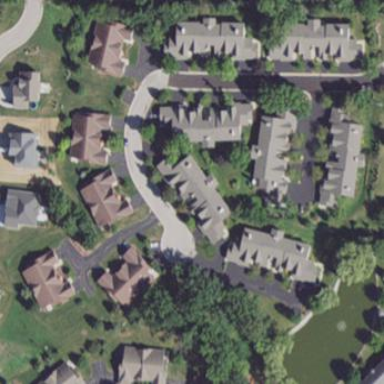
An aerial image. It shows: Condominium within residential area.